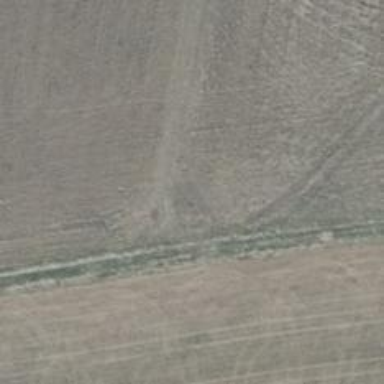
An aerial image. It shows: Track with very rough surface.